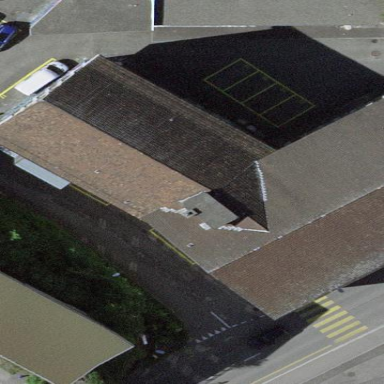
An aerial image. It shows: Industrial building.